Question: I have a layout issue that I'm trying to solve that involves sortable columns. When a user is on a low resolution screen, or resizes their browser, the sorting icons dont line up with each other anymore. Users have complained many times about this.
In the following screengrab I'd like the sorting icons to line up with the green line rather than the way they are now (red line)

Here'e the jsfiddle snippet that renders the above table: <URL>
'''
<table class="table table-bordered data-table sort display">
<thead>
<th class="sorting">ID Column <i class="sort-icon"></i></th>
<thead>
</table>
'''
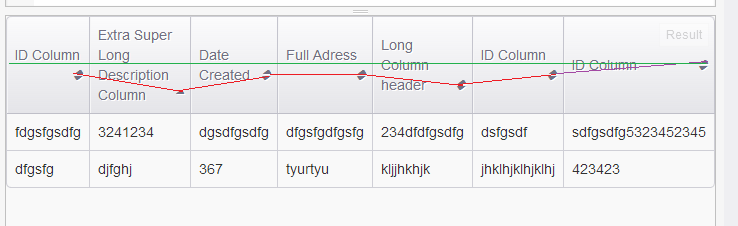
Answer: To patch the issue, you can move the '<i>' tags to before the actual text in '<th>'. That should improve your alignment issues by a lot.
To completely fix it though, you may need to set the 'vertical-align:top;' on those '<th>'.
<URL> is an example.